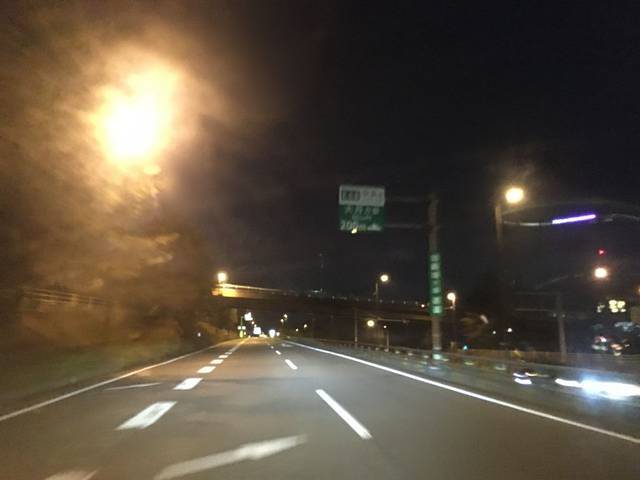
Region: Japan
Coordinates: 35.484, 138.777